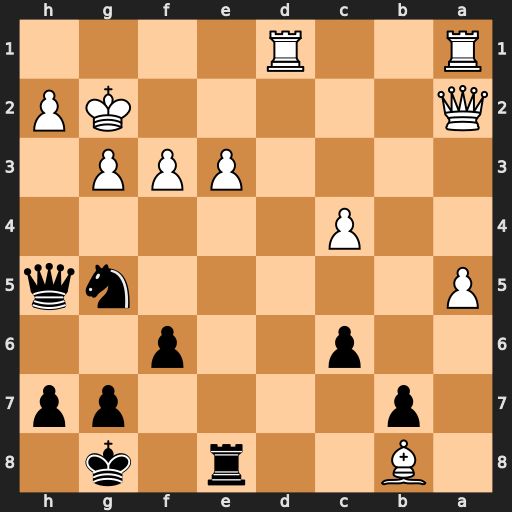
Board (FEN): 1B2r1k1/1p4pp/2p2p2/P5nq/2P5/4PPP1/Q5KP/R2R4
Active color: b
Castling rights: -
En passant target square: -
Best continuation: Qxf3+ Kg1 Nh3#